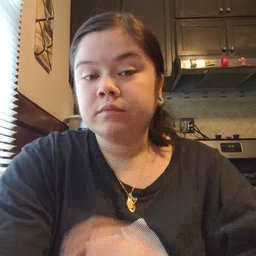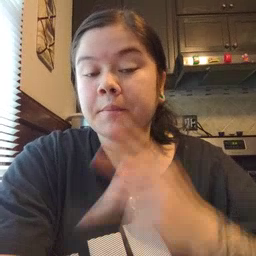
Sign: penny